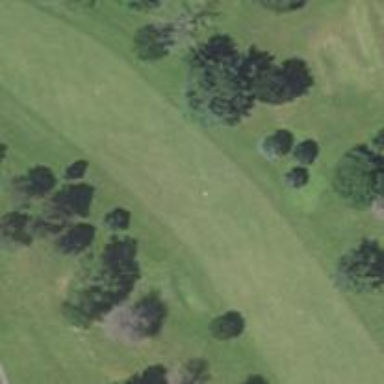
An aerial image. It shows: Golf hole.